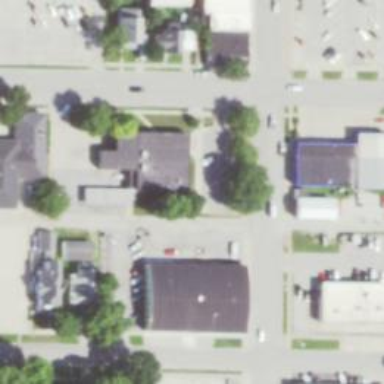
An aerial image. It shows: Post office.